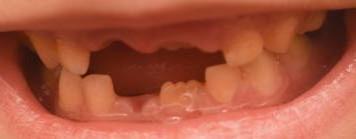
Condition: hypodontia